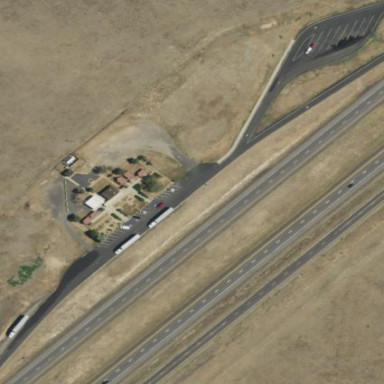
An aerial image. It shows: Rest area along the road.